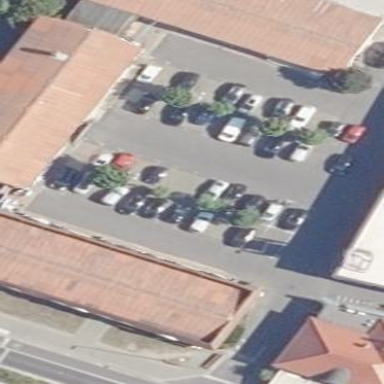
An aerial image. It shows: Normal parking space.